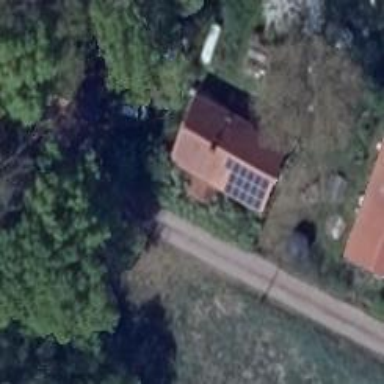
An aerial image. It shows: Solar photovoltaic panel generating electricity through small installation.